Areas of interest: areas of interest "Hotel"
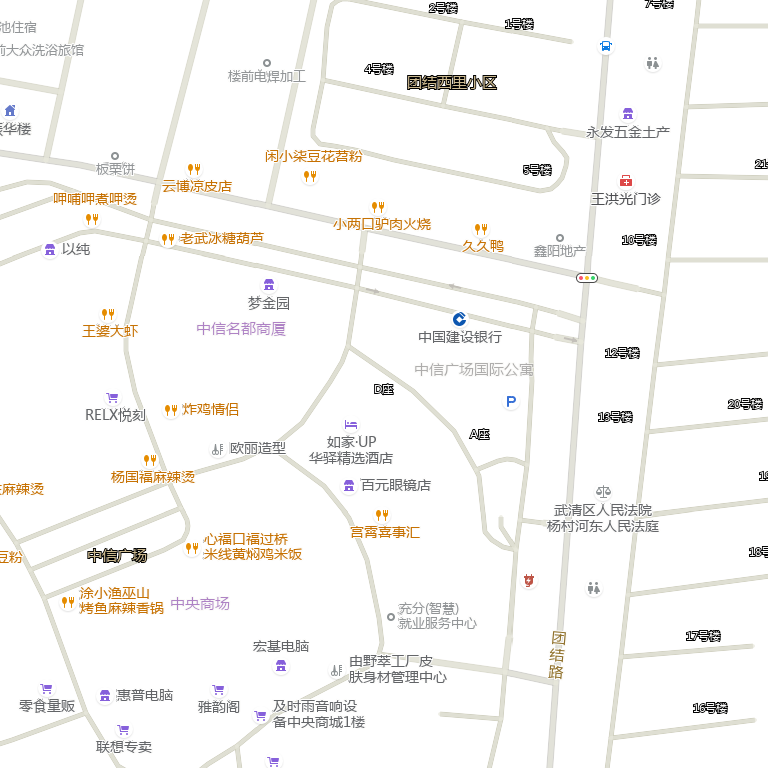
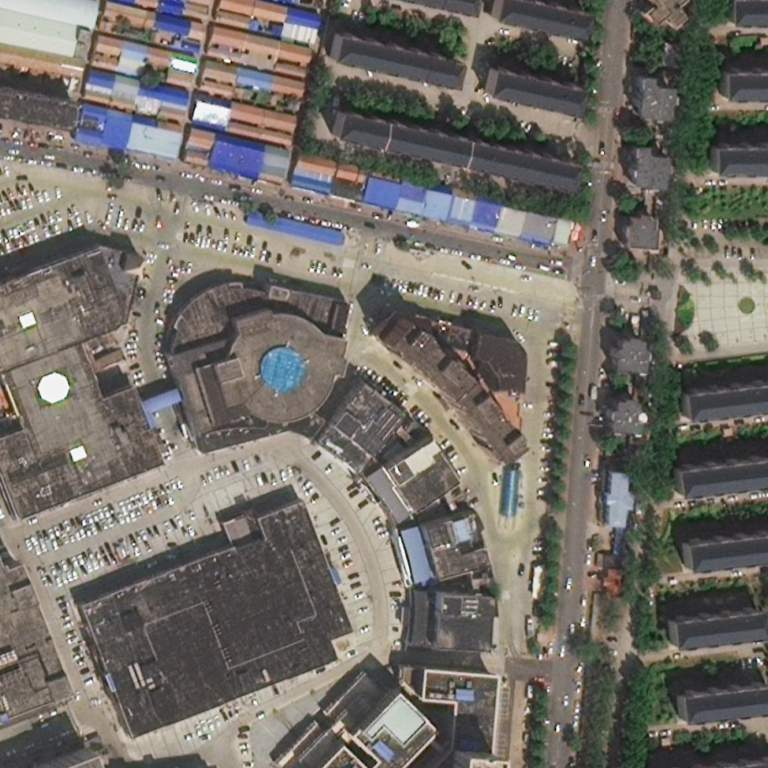